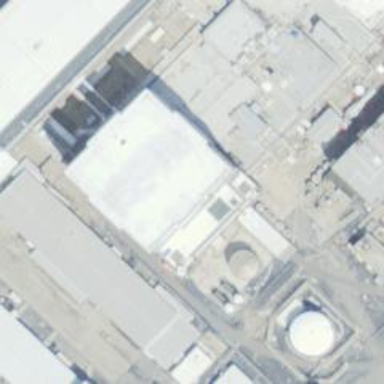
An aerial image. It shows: Nuclear power generator.